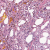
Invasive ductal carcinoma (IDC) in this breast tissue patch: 0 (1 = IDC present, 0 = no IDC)